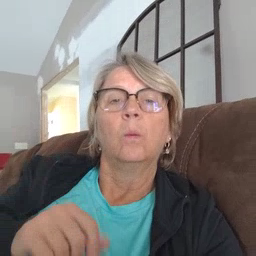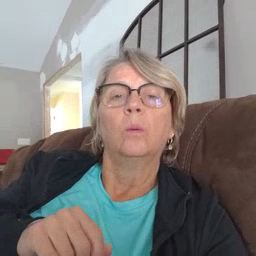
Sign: now